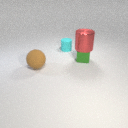
small cyan rubber cylinder behind small green metal cube